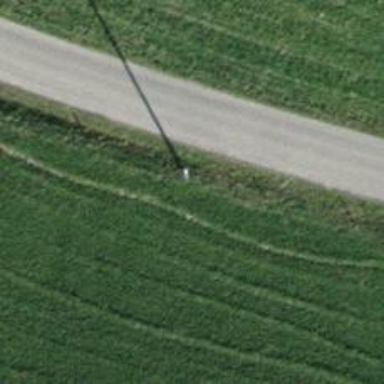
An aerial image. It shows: Power pole.